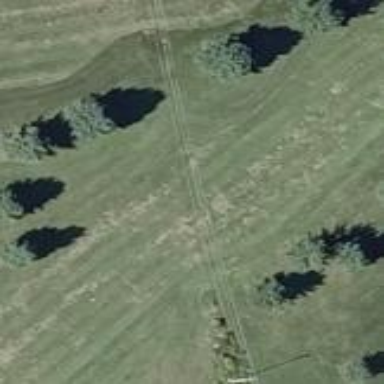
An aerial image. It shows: Well-maintained grassy area known as fairway on golf course.